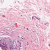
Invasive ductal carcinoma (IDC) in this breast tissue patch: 0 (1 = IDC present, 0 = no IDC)